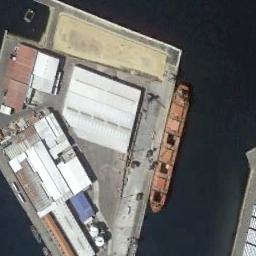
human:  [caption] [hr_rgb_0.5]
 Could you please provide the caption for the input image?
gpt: There are many buildings of different shapes beside the ship .

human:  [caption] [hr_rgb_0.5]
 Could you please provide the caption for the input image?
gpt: An orange-red bulk carrier docked by the dock, With buildings on the dock .

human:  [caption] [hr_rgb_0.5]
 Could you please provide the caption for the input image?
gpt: The orange cargo ship is docked at the dock and some buildings are on the bank .

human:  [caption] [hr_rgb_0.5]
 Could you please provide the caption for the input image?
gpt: There is a ship in the blue water on the shore .

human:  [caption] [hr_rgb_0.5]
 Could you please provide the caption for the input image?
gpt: The orange ship is at the harbor with some buildings .